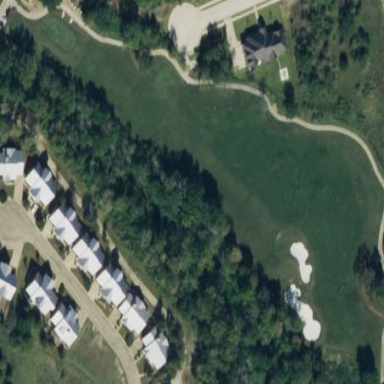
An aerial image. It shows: Area of rough grass used for golf.